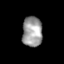
Tissue: skin
Cell type: Epithelial cells
Senescence score: 0.2411
Nuclear area (px): 590
Mean DAPI intensity: 156.554